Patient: sex F, age 48
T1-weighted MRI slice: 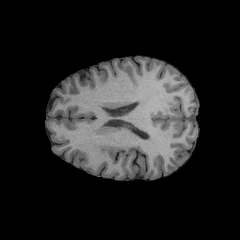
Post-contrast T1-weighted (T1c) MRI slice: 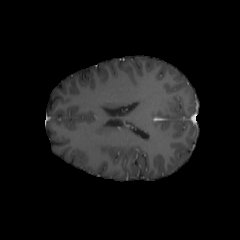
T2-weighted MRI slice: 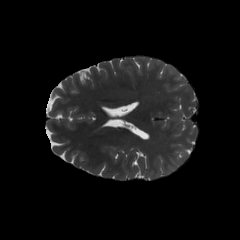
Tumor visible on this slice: yes
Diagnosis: Astrocytoma, IDH-mutant
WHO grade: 2